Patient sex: M
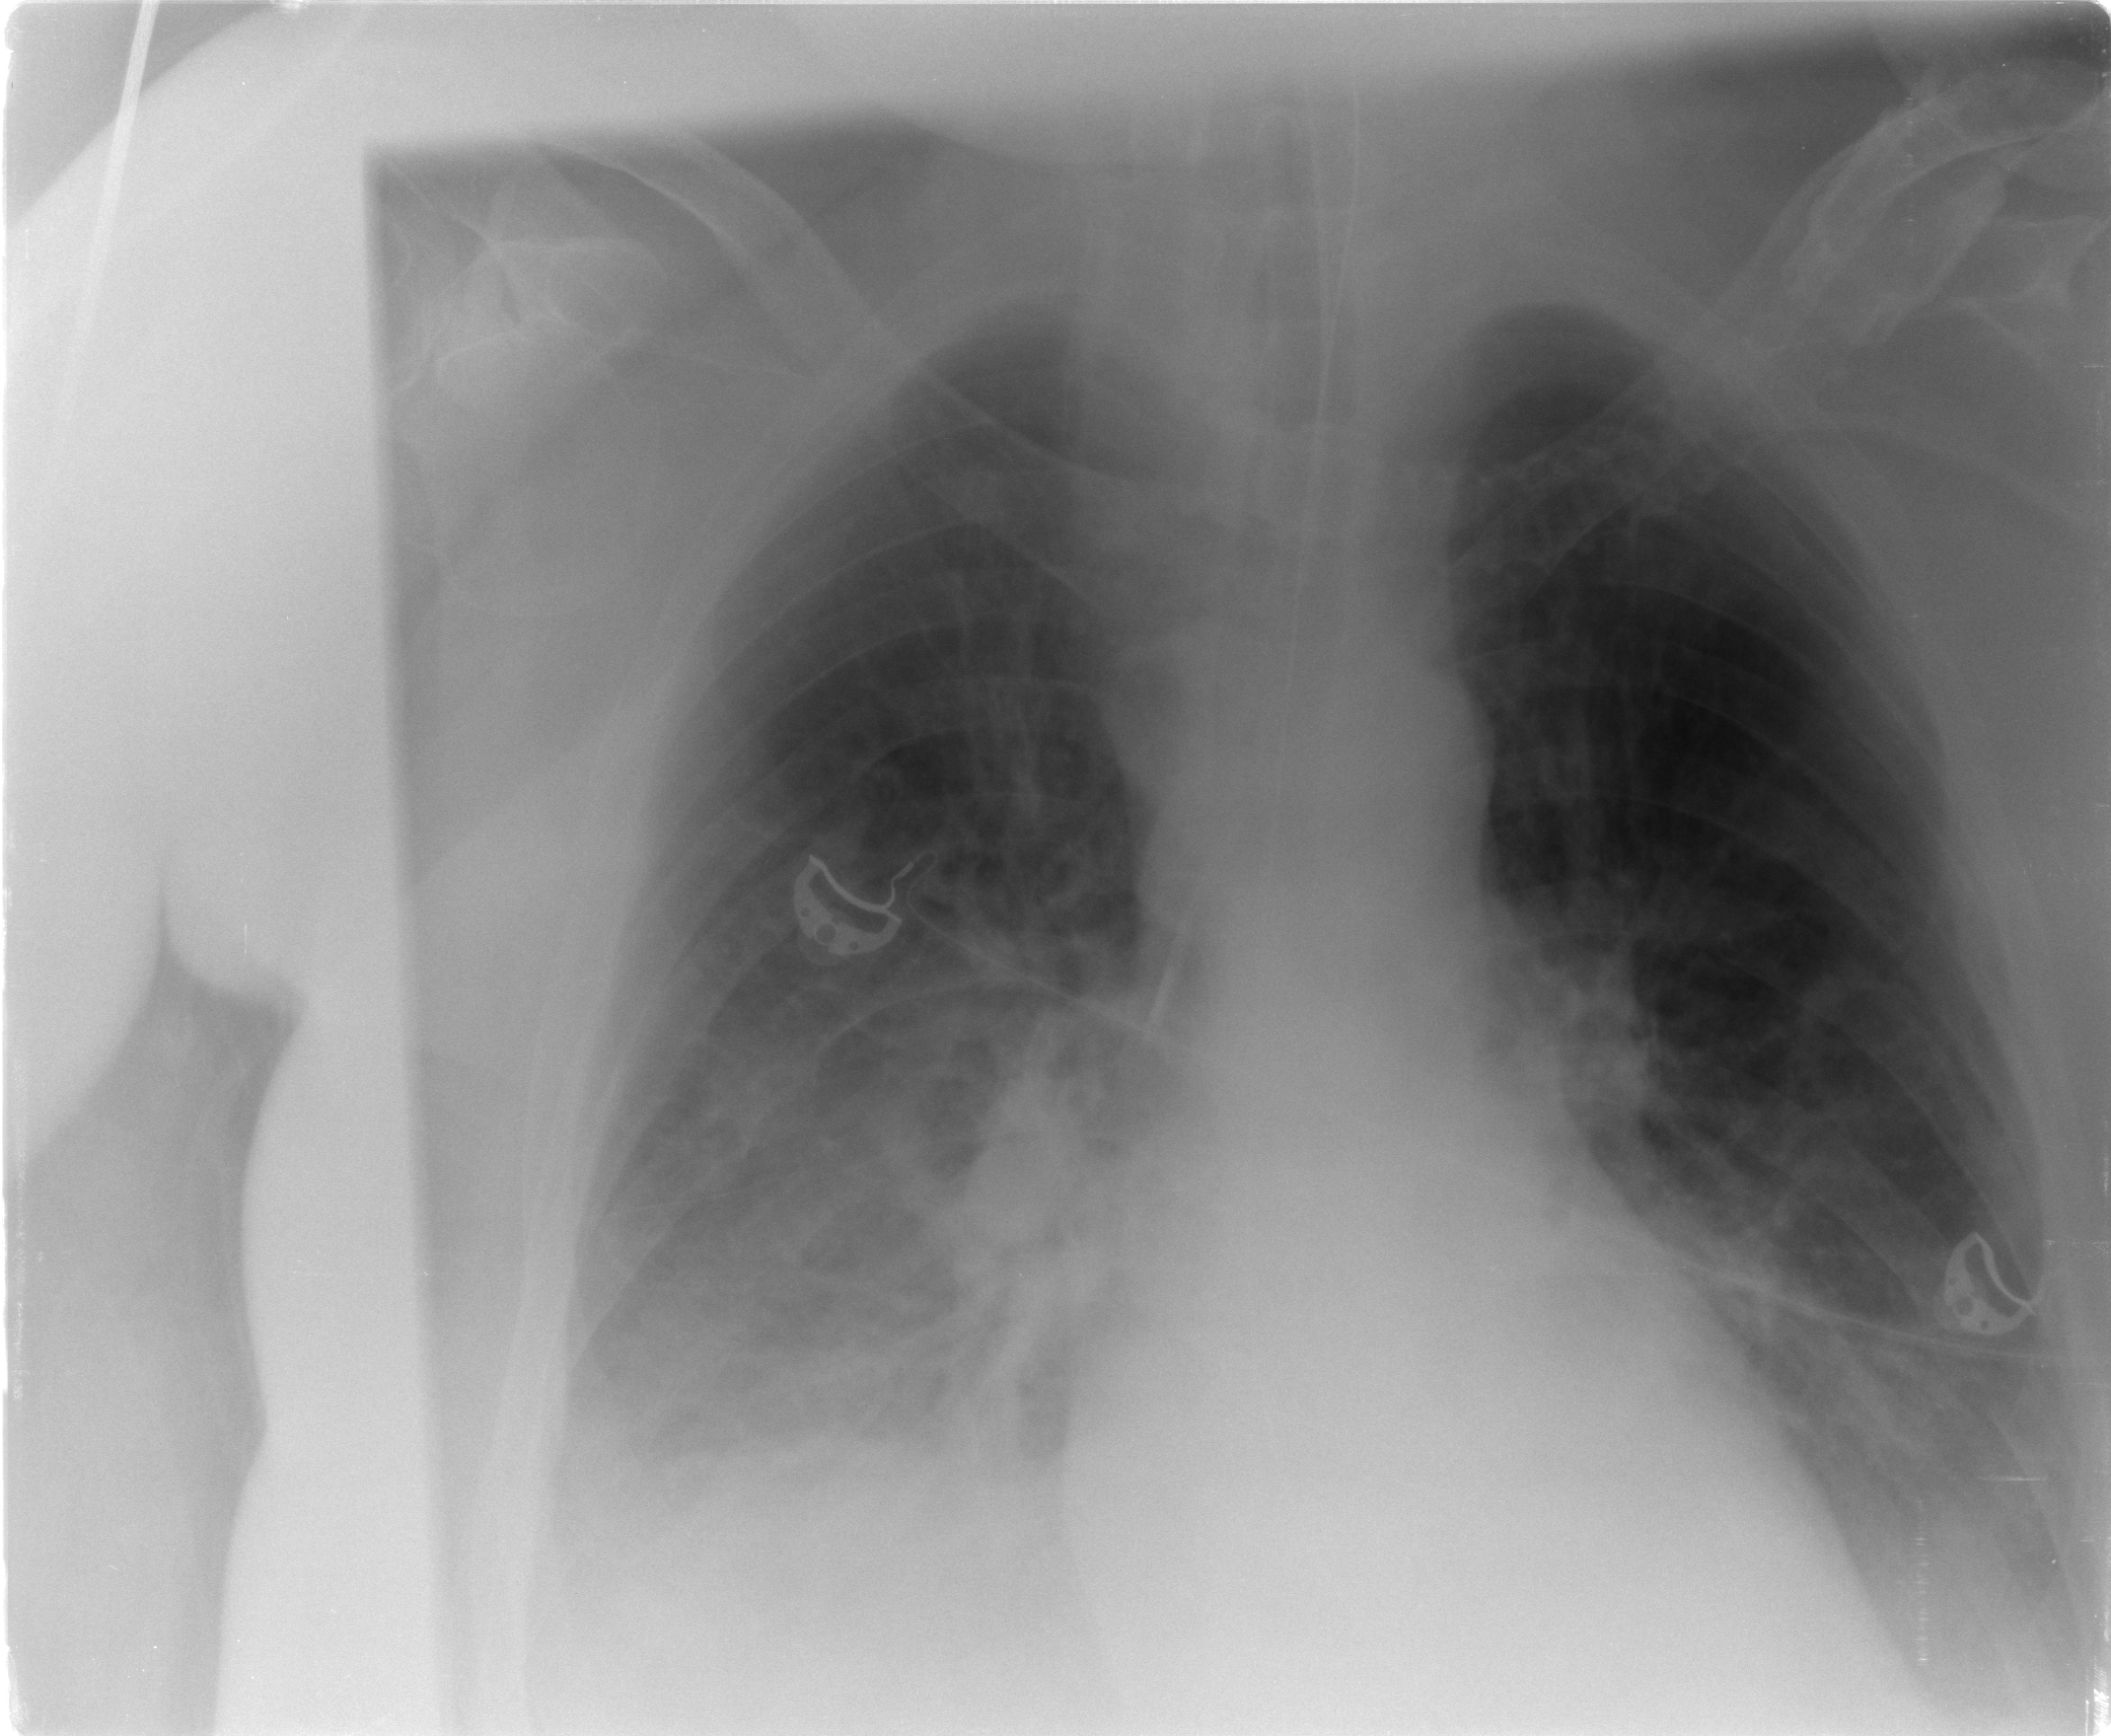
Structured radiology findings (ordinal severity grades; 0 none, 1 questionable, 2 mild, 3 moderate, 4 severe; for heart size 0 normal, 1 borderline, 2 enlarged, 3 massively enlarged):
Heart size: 0
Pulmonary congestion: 2
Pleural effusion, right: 2
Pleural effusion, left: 2
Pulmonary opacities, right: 2
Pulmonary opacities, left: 1
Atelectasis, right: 2
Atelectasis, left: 1